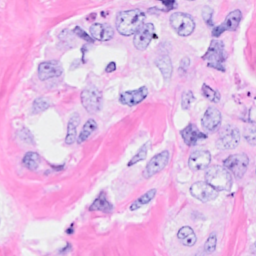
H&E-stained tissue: Breast